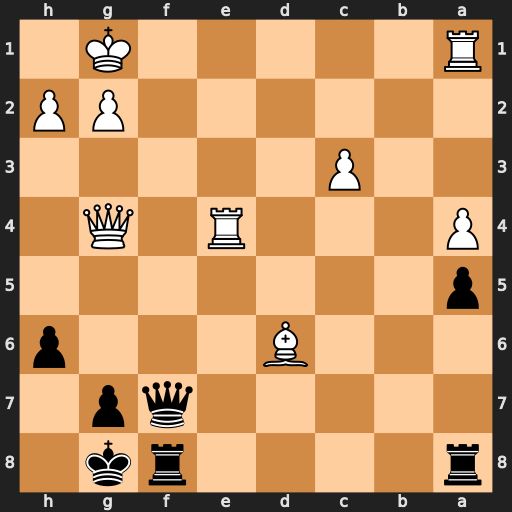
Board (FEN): r4rk1/5qp1/3B3p/p7/P3R1Q1/2P5/6PP/R5K1
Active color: b
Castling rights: -
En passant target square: -
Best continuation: Qf2+ Kh1 Qf1+ Rxf1 Rxf1#